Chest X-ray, PA view. Patient: 45 years old, sex F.
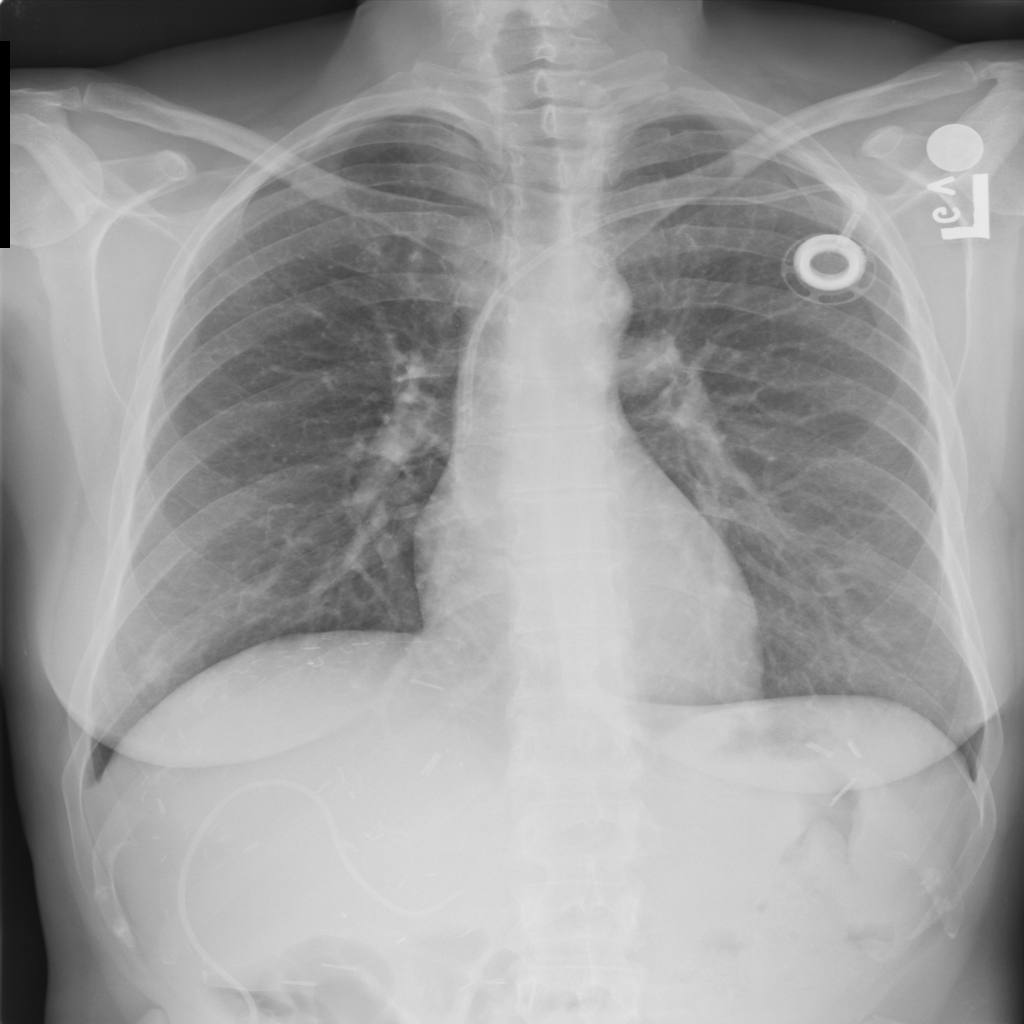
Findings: No Finding